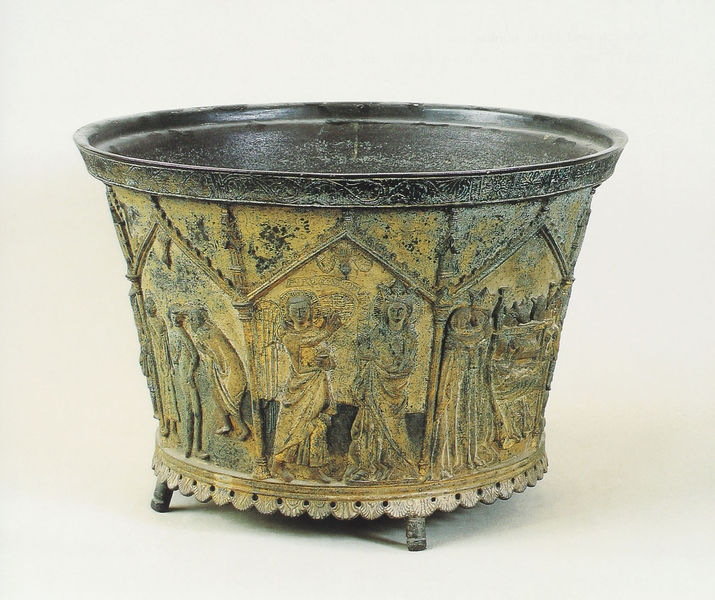
Titel: Taufbecken
Institution: Halberstadt, Domschatz
Schlagwörter: gott, mann, frauen, gelb, grün, menschen, frau, holz, männer, szene, säule, säulen, tür, dach, ornament, wand, mensch, schale, silber, kirche, figur, gold, kelch, decke, gewänder, gotik, krone, engel, krug, vase, relief, topf, füße, figuren, könig, metall, bronze, tor, halle, fotografie, becher, gefäß, messing, antike, fuss, glaube, kupfer, illustration, pforte, gotisch, jesus, mittelalter, priester, schriftrolle, königin, heilig, tpr, maria, guss, szenen, kannen, behälter, artefakt, metal, sakral, ablage, verkündigung, jesuskind, taufbecken, papyrus, gefäs, oxidiert, heillige, engelsgruß